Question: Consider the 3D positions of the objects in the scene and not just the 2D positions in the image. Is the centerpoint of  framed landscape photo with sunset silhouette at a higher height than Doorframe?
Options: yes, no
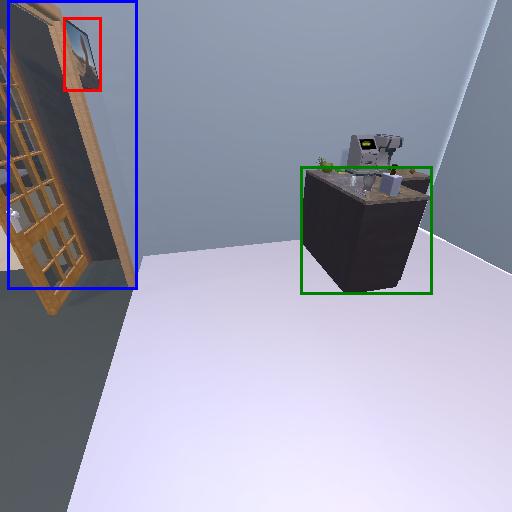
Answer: yes